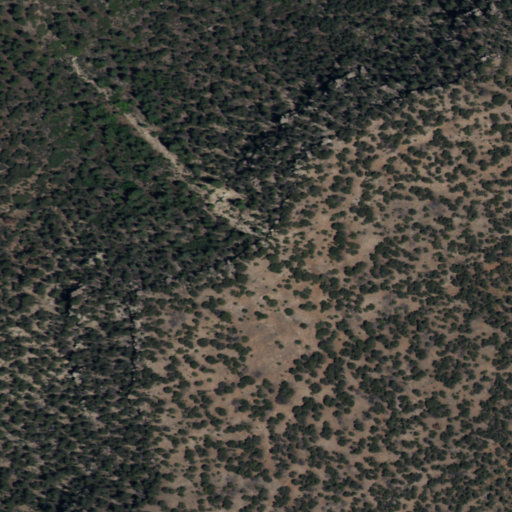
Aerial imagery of ridge(s) in New Mexico named Chute Mesa containing only evergreen forest